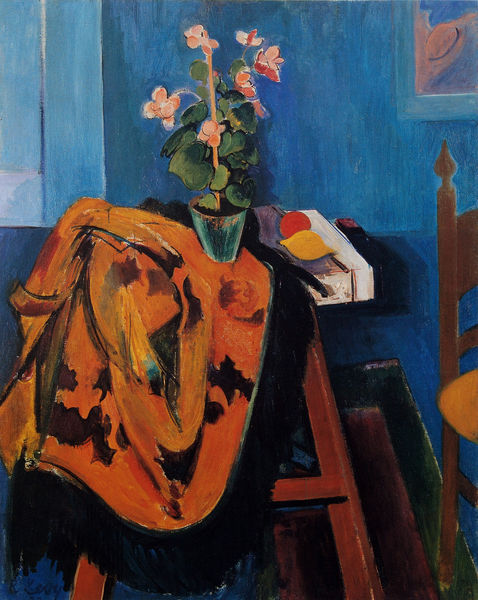
Titel: Großes Stilleben
Künstler: Rudolf Levy
Standort: Darmstadt
Institution: Hessisches Landesmuseum
Schlagwörter: blau, blätter, gemälde, schatten, weiß, cezanne, gelb, ocker, blume, blumen, braun, fenster, orange, schwarz, stuhl, tisch, tür, blüte, blüten, teppich, wand, rahmen, bild, tischdecke, tischtuch, erde, fransen, stoff, decke, blatt, stilleben, stillleben, blumentopf, mandarine, topf, sitz, dielen, zitrusfrucht, blumenstock, zitrone, zitronen, franzen, ocer, bikd, blättewr, franseb, levy, zottel